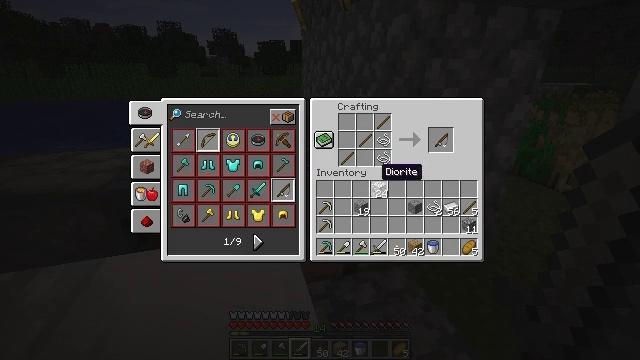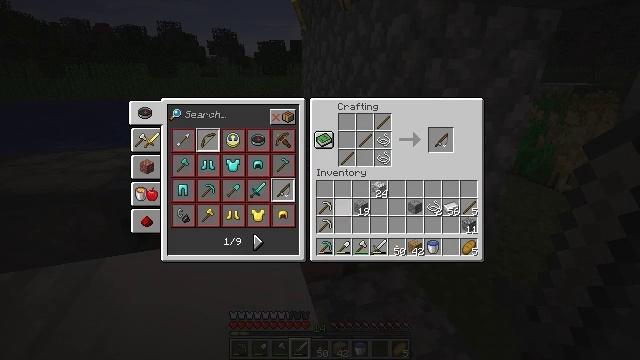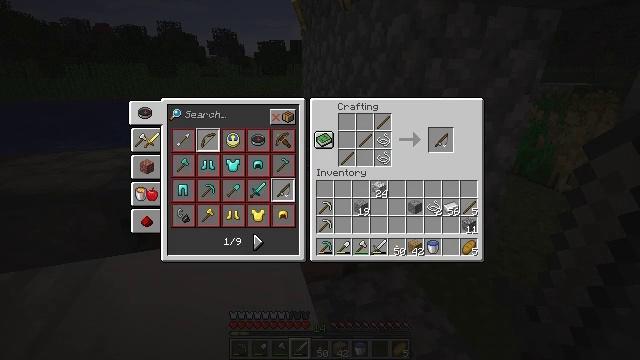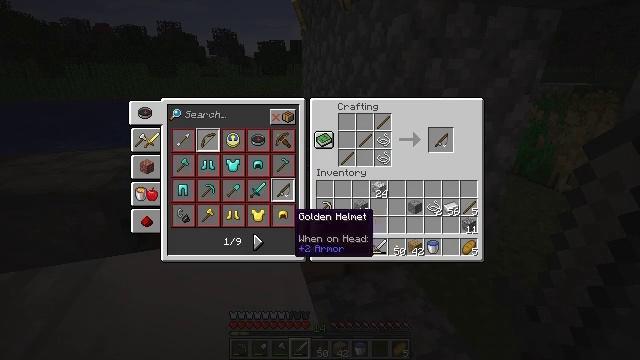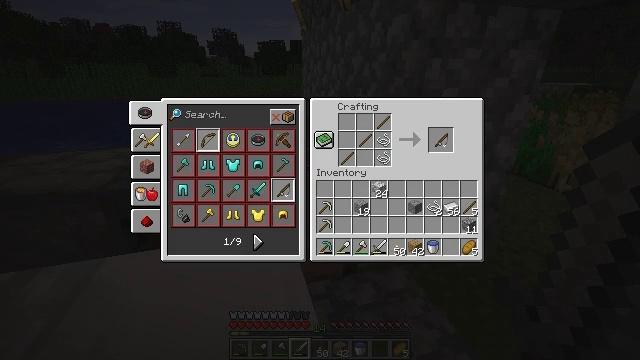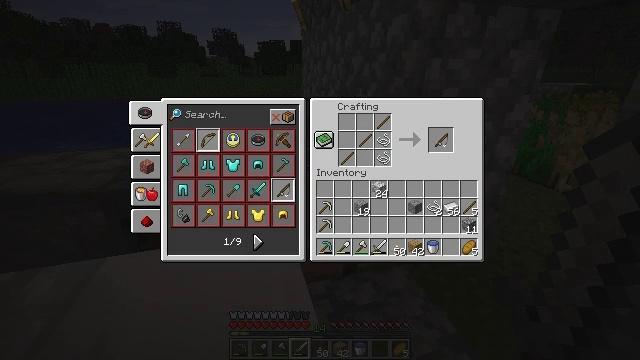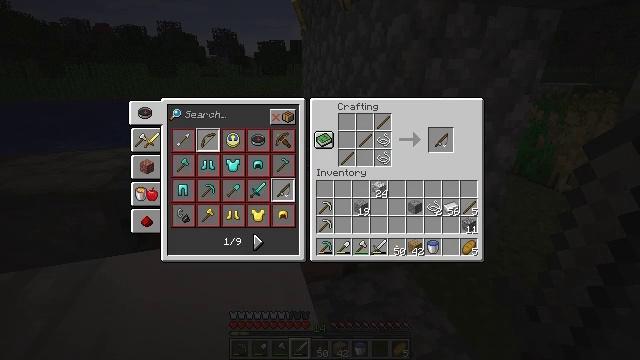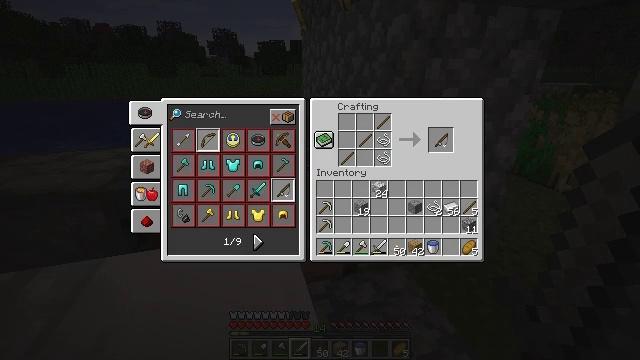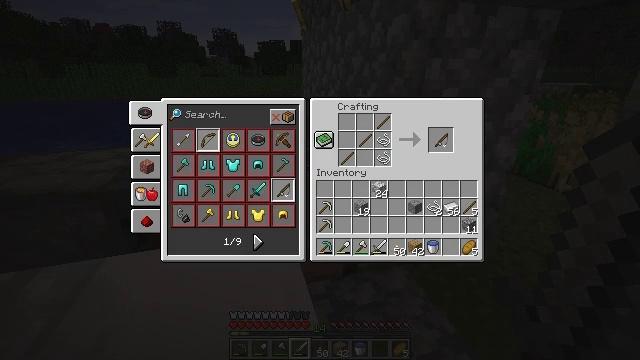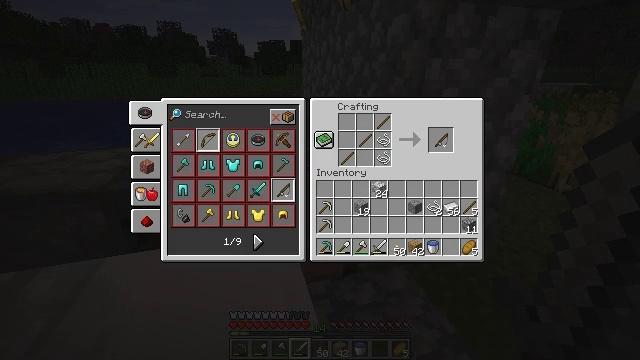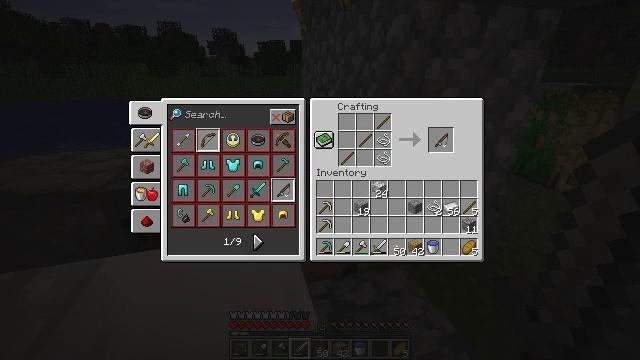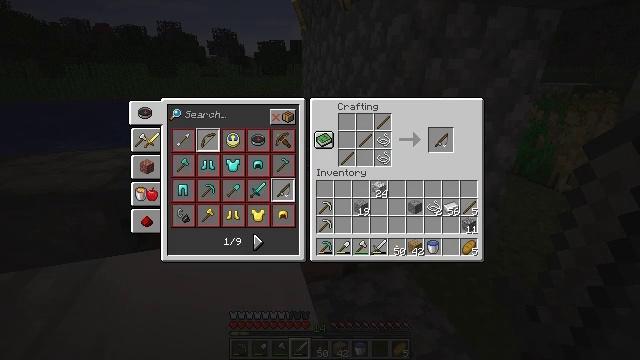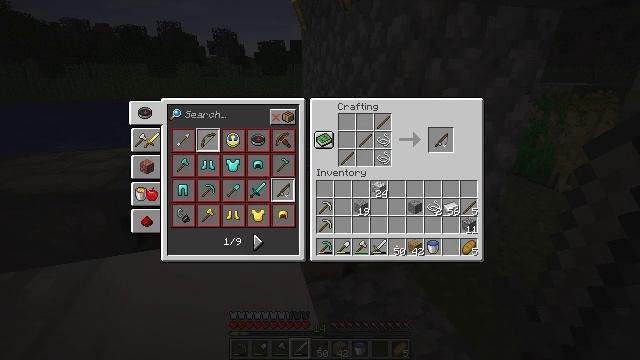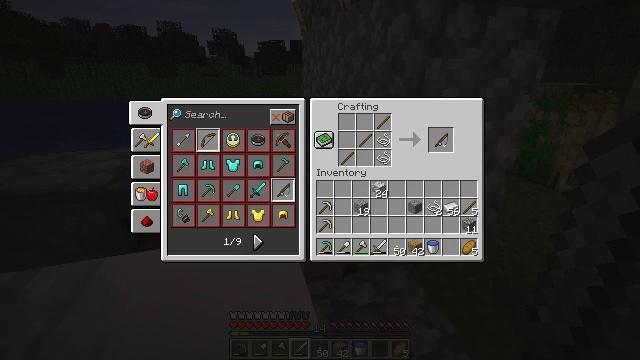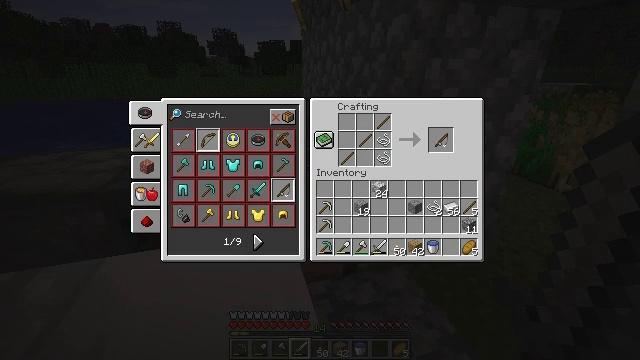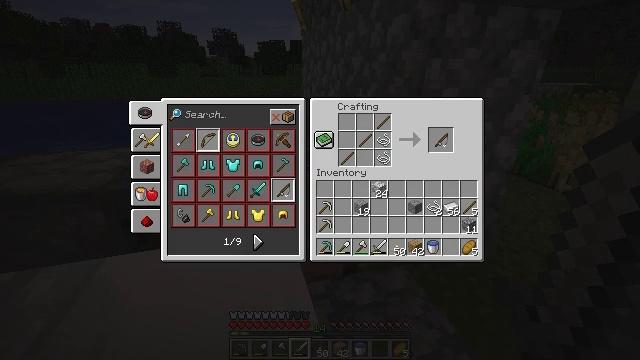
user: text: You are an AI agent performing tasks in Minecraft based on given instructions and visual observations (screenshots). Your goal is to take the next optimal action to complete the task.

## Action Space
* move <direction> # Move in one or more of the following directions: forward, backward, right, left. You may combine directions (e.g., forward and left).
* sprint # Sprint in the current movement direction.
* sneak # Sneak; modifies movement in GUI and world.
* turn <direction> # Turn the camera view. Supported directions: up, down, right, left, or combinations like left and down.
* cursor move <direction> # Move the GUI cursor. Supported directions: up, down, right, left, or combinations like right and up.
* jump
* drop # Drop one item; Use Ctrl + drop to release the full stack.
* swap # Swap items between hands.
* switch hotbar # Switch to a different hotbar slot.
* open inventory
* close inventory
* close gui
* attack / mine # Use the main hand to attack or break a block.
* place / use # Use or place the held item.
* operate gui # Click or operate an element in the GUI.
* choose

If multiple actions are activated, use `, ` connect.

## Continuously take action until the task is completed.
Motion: motion action
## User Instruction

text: Put iron, stick, and plank in the crafting grid to craft a tripwire hook.
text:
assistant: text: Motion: cursor move left and down
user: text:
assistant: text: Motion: cursor move left and down
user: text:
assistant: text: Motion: cursor move left and down
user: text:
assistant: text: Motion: cursor move left
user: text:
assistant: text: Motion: no_op
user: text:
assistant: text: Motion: no_op
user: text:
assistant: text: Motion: no_op
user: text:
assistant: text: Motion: no_op
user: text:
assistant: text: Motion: no_op
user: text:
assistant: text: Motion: no_op
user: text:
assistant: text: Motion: no_op
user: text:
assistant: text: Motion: no_op
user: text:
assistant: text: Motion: no_op
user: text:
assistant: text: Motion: operate gui
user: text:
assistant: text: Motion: operate gui
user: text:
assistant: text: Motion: operate gui
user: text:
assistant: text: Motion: no_op
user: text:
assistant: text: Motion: no_op
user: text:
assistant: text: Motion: no_op
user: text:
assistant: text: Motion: no_op
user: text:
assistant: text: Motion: no_op
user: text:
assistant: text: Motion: no_op
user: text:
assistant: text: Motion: no_op
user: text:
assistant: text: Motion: no_op
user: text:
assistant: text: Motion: no_op
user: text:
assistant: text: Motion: no_op
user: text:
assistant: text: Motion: no_op
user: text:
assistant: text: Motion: no_op
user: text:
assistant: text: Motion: no_op
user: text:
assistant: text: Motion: no_op